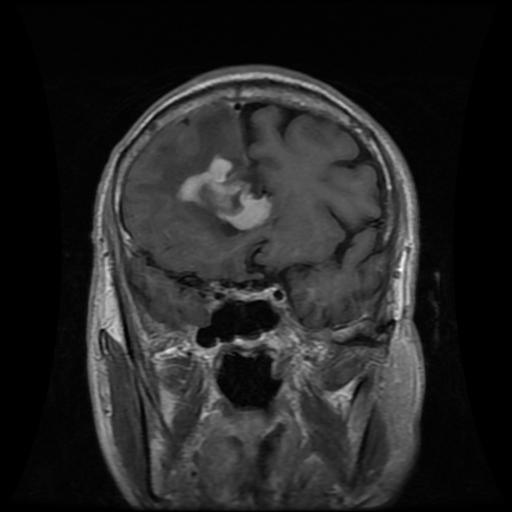
Label: glioma